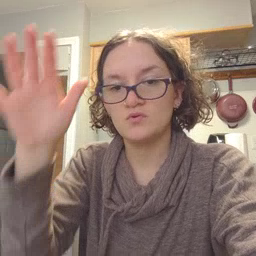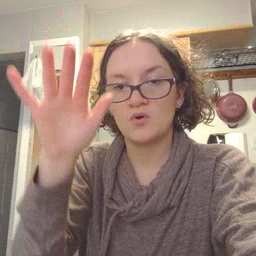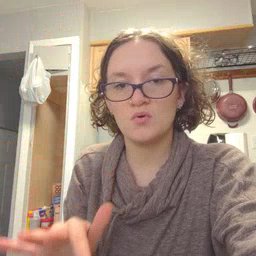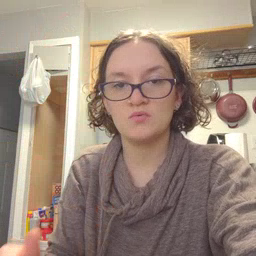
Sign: snow